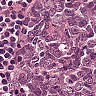
Metastatic tissue present: no